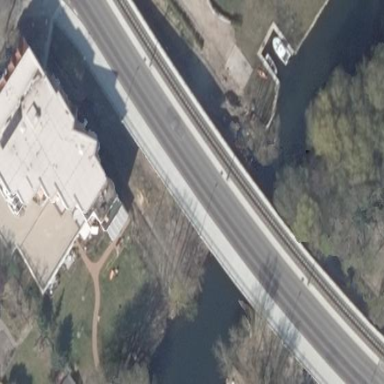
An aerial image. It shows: Beam bridge made by humans.